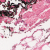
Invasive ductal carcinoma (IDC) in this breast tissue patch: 0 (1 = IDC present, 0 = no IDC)